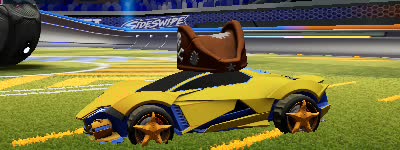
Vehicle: werewolf